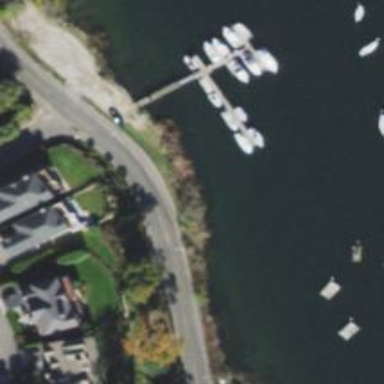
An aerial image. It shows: Path leading to man-made pier.